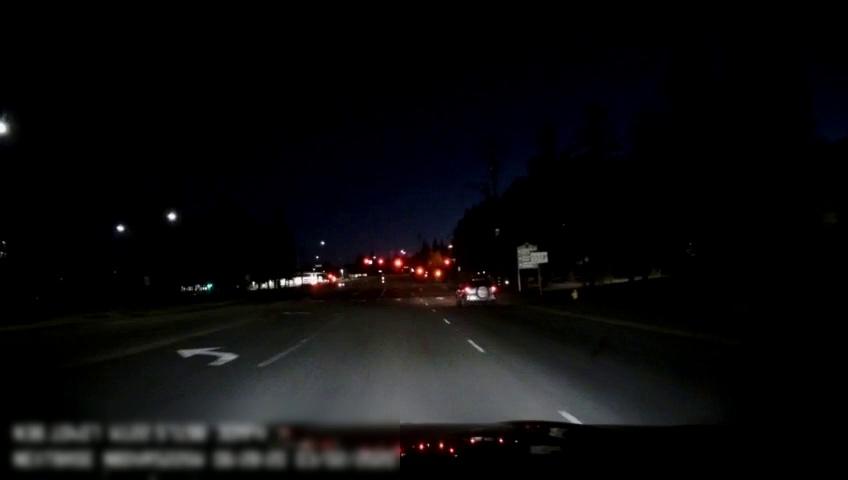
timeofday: Night
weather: Cloudy
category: Drivable Space
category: Drivable Space
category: Vehicles | SUV
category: Lanes | Current Lane
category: Lanes | Current Lane
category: Traffic | Signs